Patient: sex M, age 51
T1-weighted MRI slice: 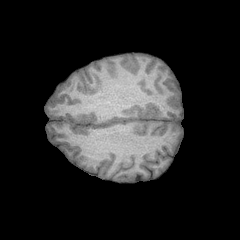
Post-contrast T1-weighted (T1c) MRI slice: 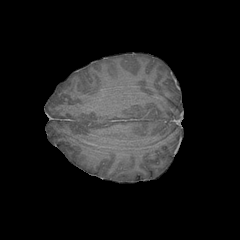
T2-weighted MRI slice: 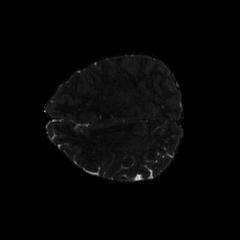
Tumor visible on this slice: yes
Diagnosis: Astrocytoma, IDH-mutant
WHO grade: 4